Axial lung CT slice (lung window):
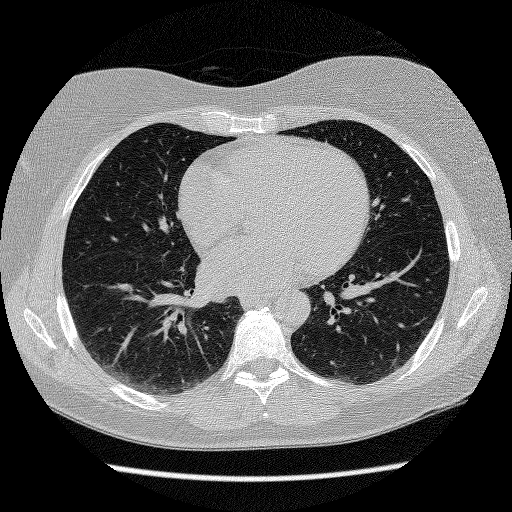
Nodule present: no